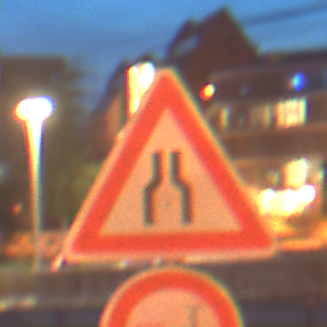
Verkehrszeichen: VerengteFahrbahn
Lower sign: VerbotUeberholenEinspurigeFahrzeuge
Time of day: Night
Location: Outdoor (Urban)
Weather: PartlyCloudy
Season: NotSpecified
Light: Artificial